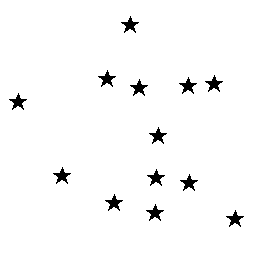
Squares: 0
Triangles: 0
Stars: 13
Total shapes: 13